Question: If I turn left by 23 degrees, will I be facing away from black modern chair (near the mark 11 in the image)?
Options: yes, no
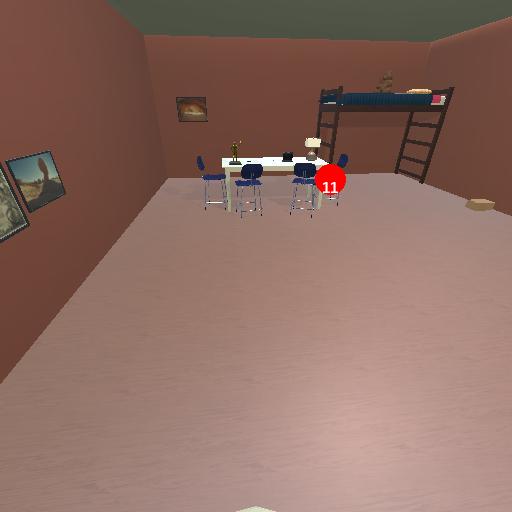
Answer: yes